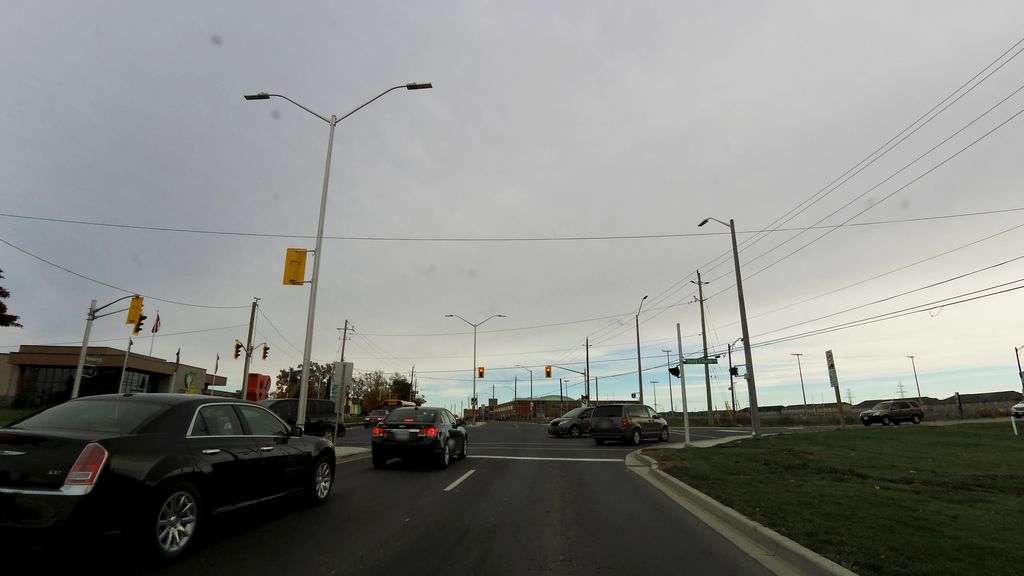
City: hamilton